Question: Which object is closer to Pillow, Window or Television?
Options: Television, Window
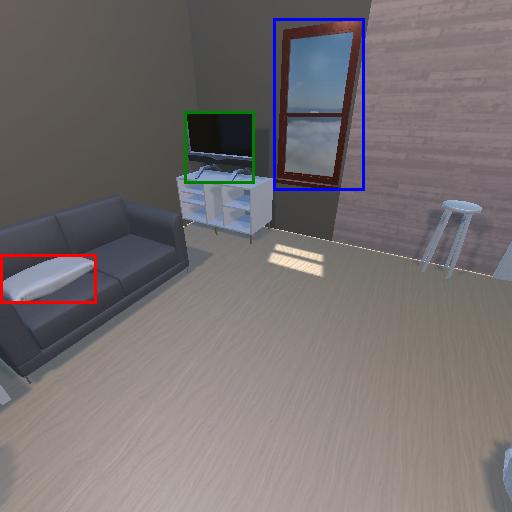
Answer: Television